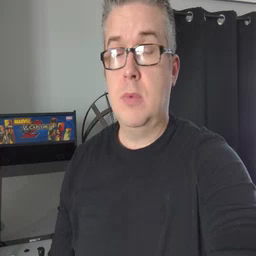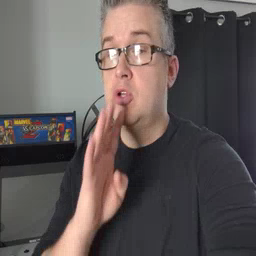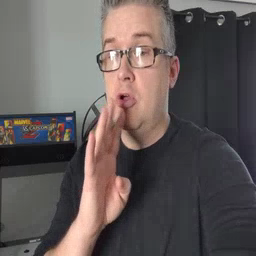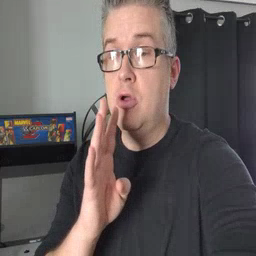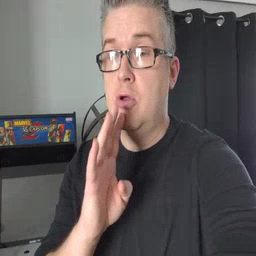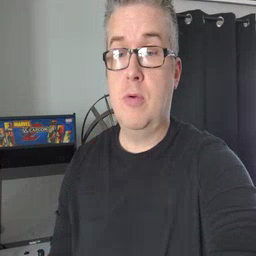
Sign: talk